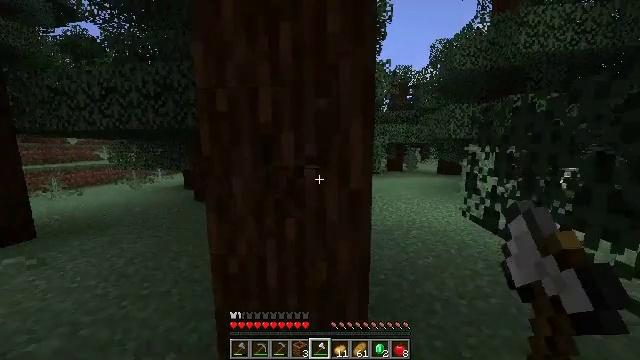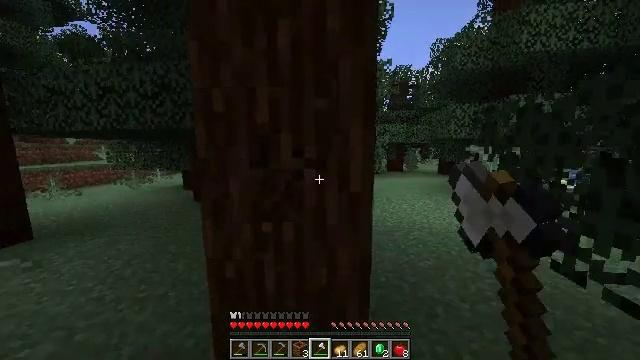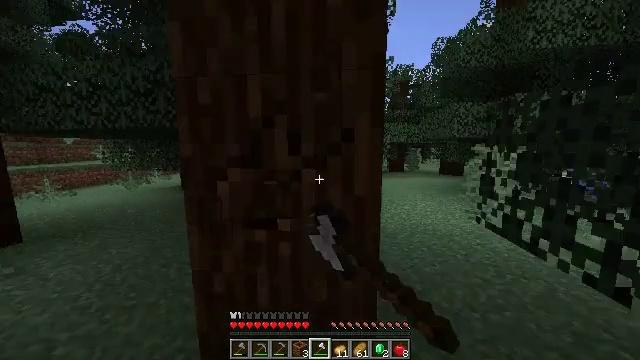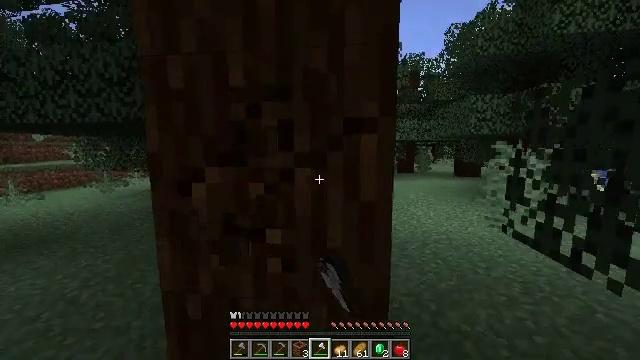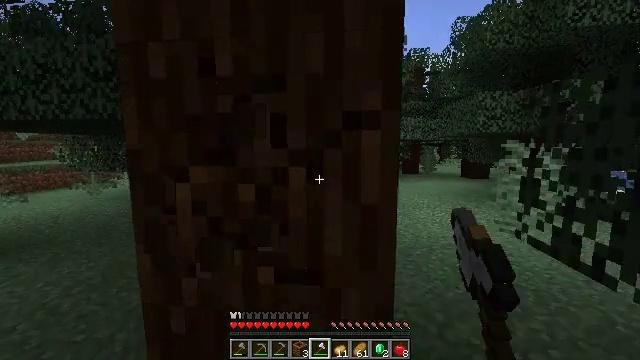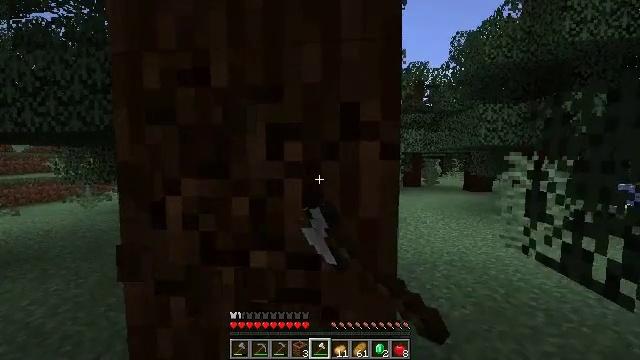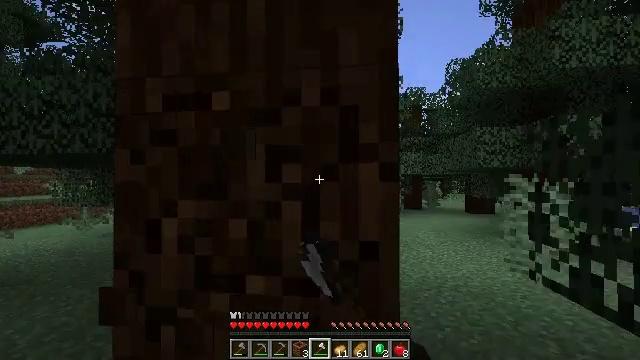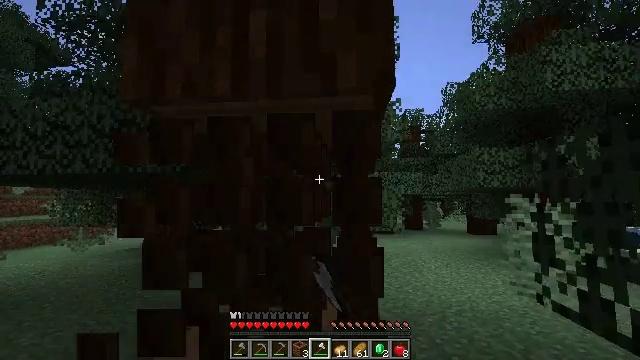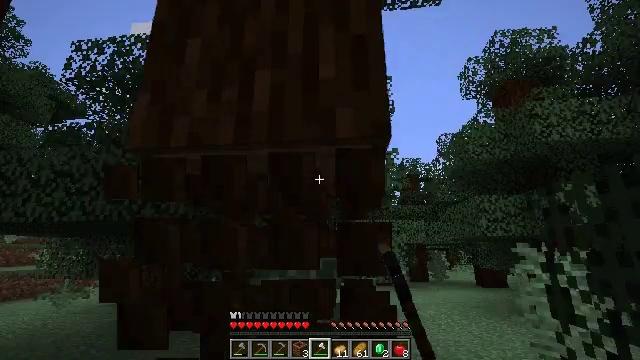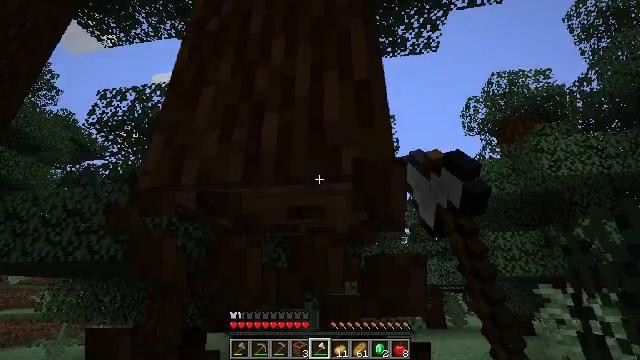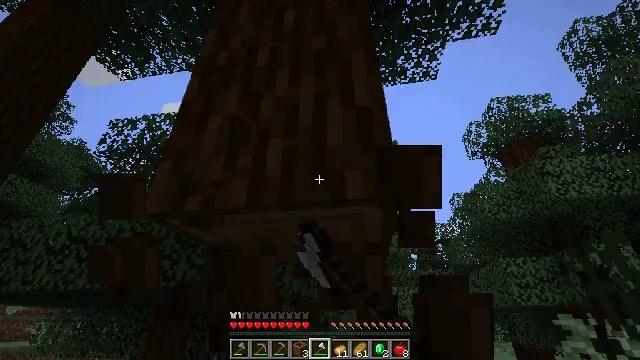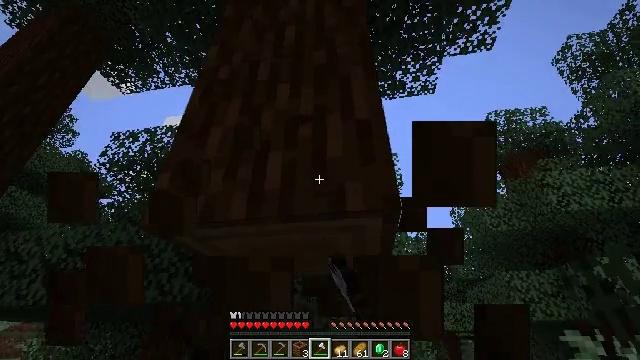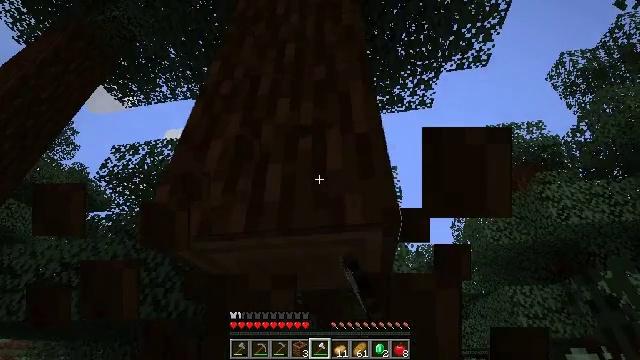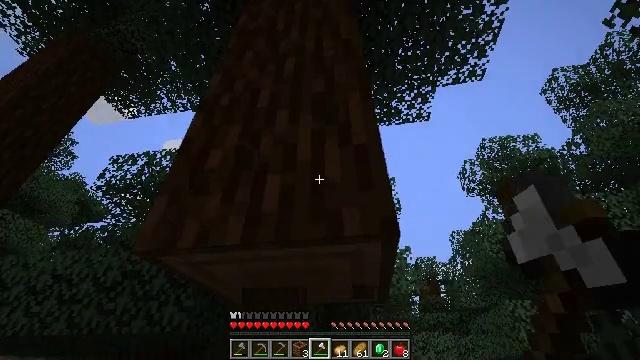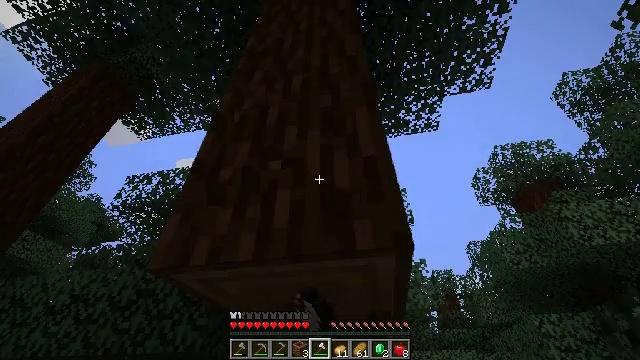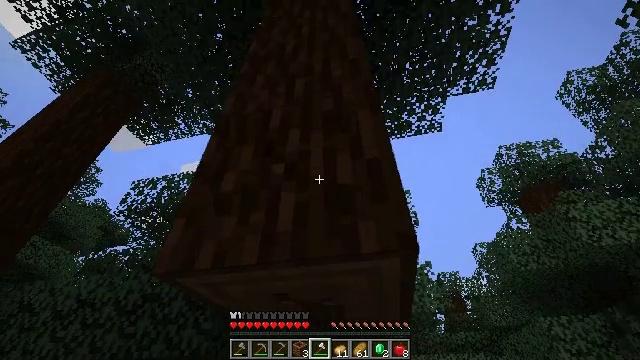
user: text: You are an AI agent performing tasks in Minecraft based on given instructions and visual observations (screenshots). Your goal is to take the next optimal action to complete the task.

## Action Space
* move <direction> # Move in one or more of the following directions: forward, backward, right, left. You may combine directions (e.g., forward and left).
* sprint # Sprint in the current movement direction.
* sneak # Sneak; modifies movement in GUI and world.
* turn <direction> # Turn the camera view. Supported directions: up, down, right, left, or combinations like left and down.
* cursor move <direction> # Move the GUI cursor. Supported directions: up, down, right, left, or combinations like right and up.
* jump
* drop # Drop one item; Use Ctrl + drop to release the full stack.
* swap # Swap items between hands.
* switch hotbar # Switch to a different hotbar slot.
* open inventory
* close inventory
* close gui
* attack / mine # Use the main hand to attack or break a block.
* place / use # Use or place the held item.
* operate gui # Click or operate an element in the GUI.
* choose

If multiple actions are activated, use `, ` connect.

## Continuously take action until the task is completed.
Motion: motion action
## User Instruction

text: Chop down the spruce log.
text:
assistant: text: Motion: attack / mine
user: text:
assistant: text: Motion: attack / mine
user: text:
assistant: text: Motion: attack / mine
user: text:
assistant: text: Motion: attack / mine
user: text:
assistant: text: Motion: turn up, attack / mine
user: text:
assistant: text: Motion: turn up, attack / mine
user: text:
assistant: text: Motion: turn up, attack / mine
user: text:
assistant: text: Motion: turn up, attack / mine
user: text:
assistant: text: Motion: turn left and up, attack / mine
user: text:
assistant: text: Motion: turn left and up, attack / mine
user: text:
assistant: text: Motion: turn up, attack / mine
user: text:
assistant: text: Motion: turn up, attack / mine
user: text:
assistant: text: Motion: turn up, attack / mine
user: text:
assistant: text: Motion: turn left and up, attack / mine
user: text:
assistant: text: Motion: turn left, attack / mine
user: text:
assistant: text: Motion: no_op
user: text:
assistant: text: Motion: attack / mine
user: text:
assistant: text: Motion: attack / mine
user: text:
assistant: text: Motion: turn up, attack / mine
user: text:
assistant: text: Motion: turn up, attack / mine
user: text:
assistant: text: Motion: attack / mine
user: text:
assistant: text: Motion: attack / mine
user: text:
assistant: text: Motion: attack / mine
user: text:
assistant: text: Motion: turn up, attack / mine
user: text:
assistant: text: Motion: turn up, attack / mine
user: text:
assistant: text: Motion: turn up, attack / mine
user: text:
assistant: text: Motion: turn up, attack / mine
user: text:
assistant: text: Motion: move forward, turn up, attack / mine
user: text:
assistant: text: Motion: move forward, turn up, attack / mine
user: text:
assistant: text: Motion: move forward, turn up, attack / mine